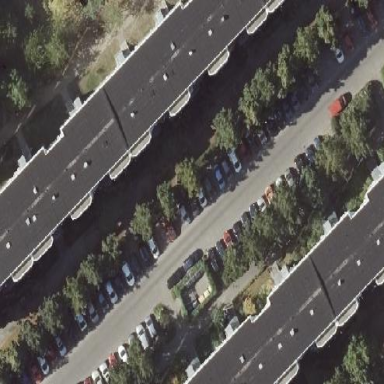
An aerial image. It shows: Parking available on the street side.